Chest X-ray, PA view. Patient: 59 years old, sex M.
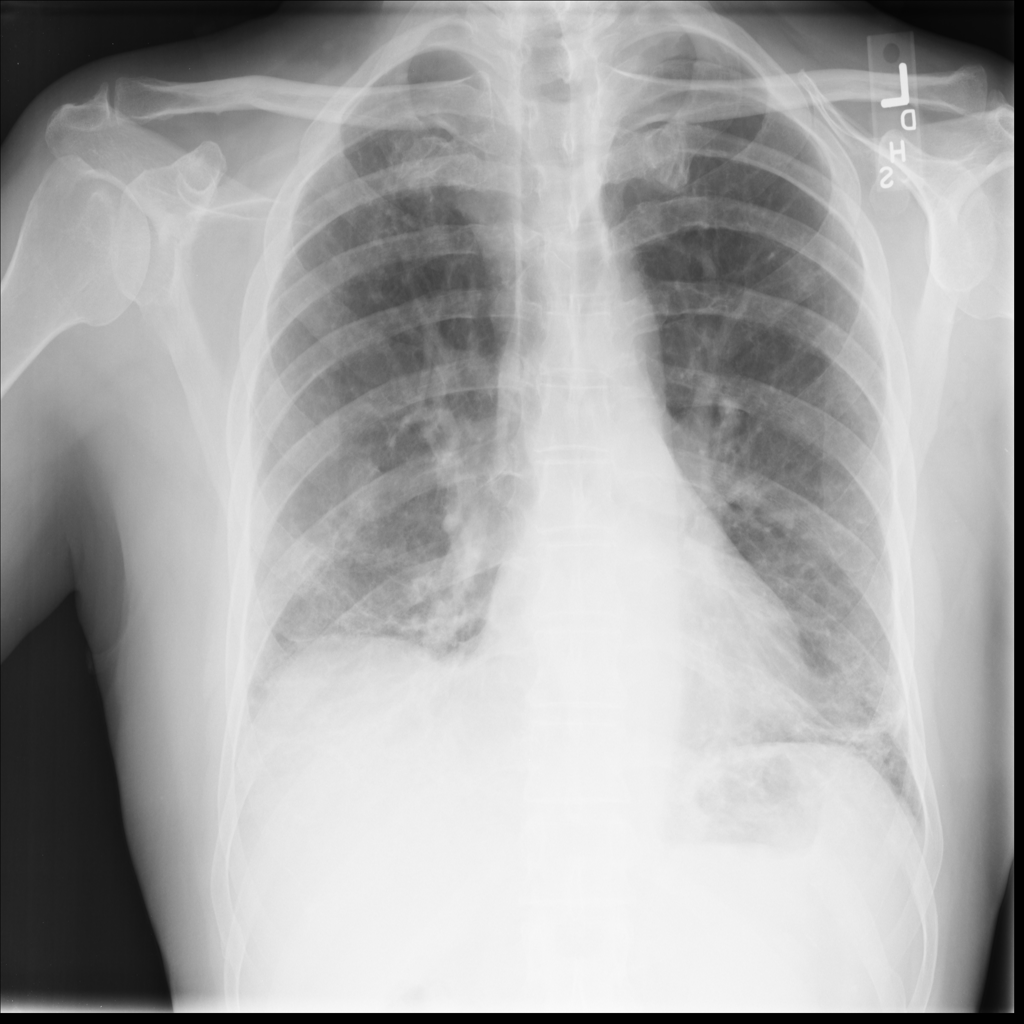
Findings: Fibrosis